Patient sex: F
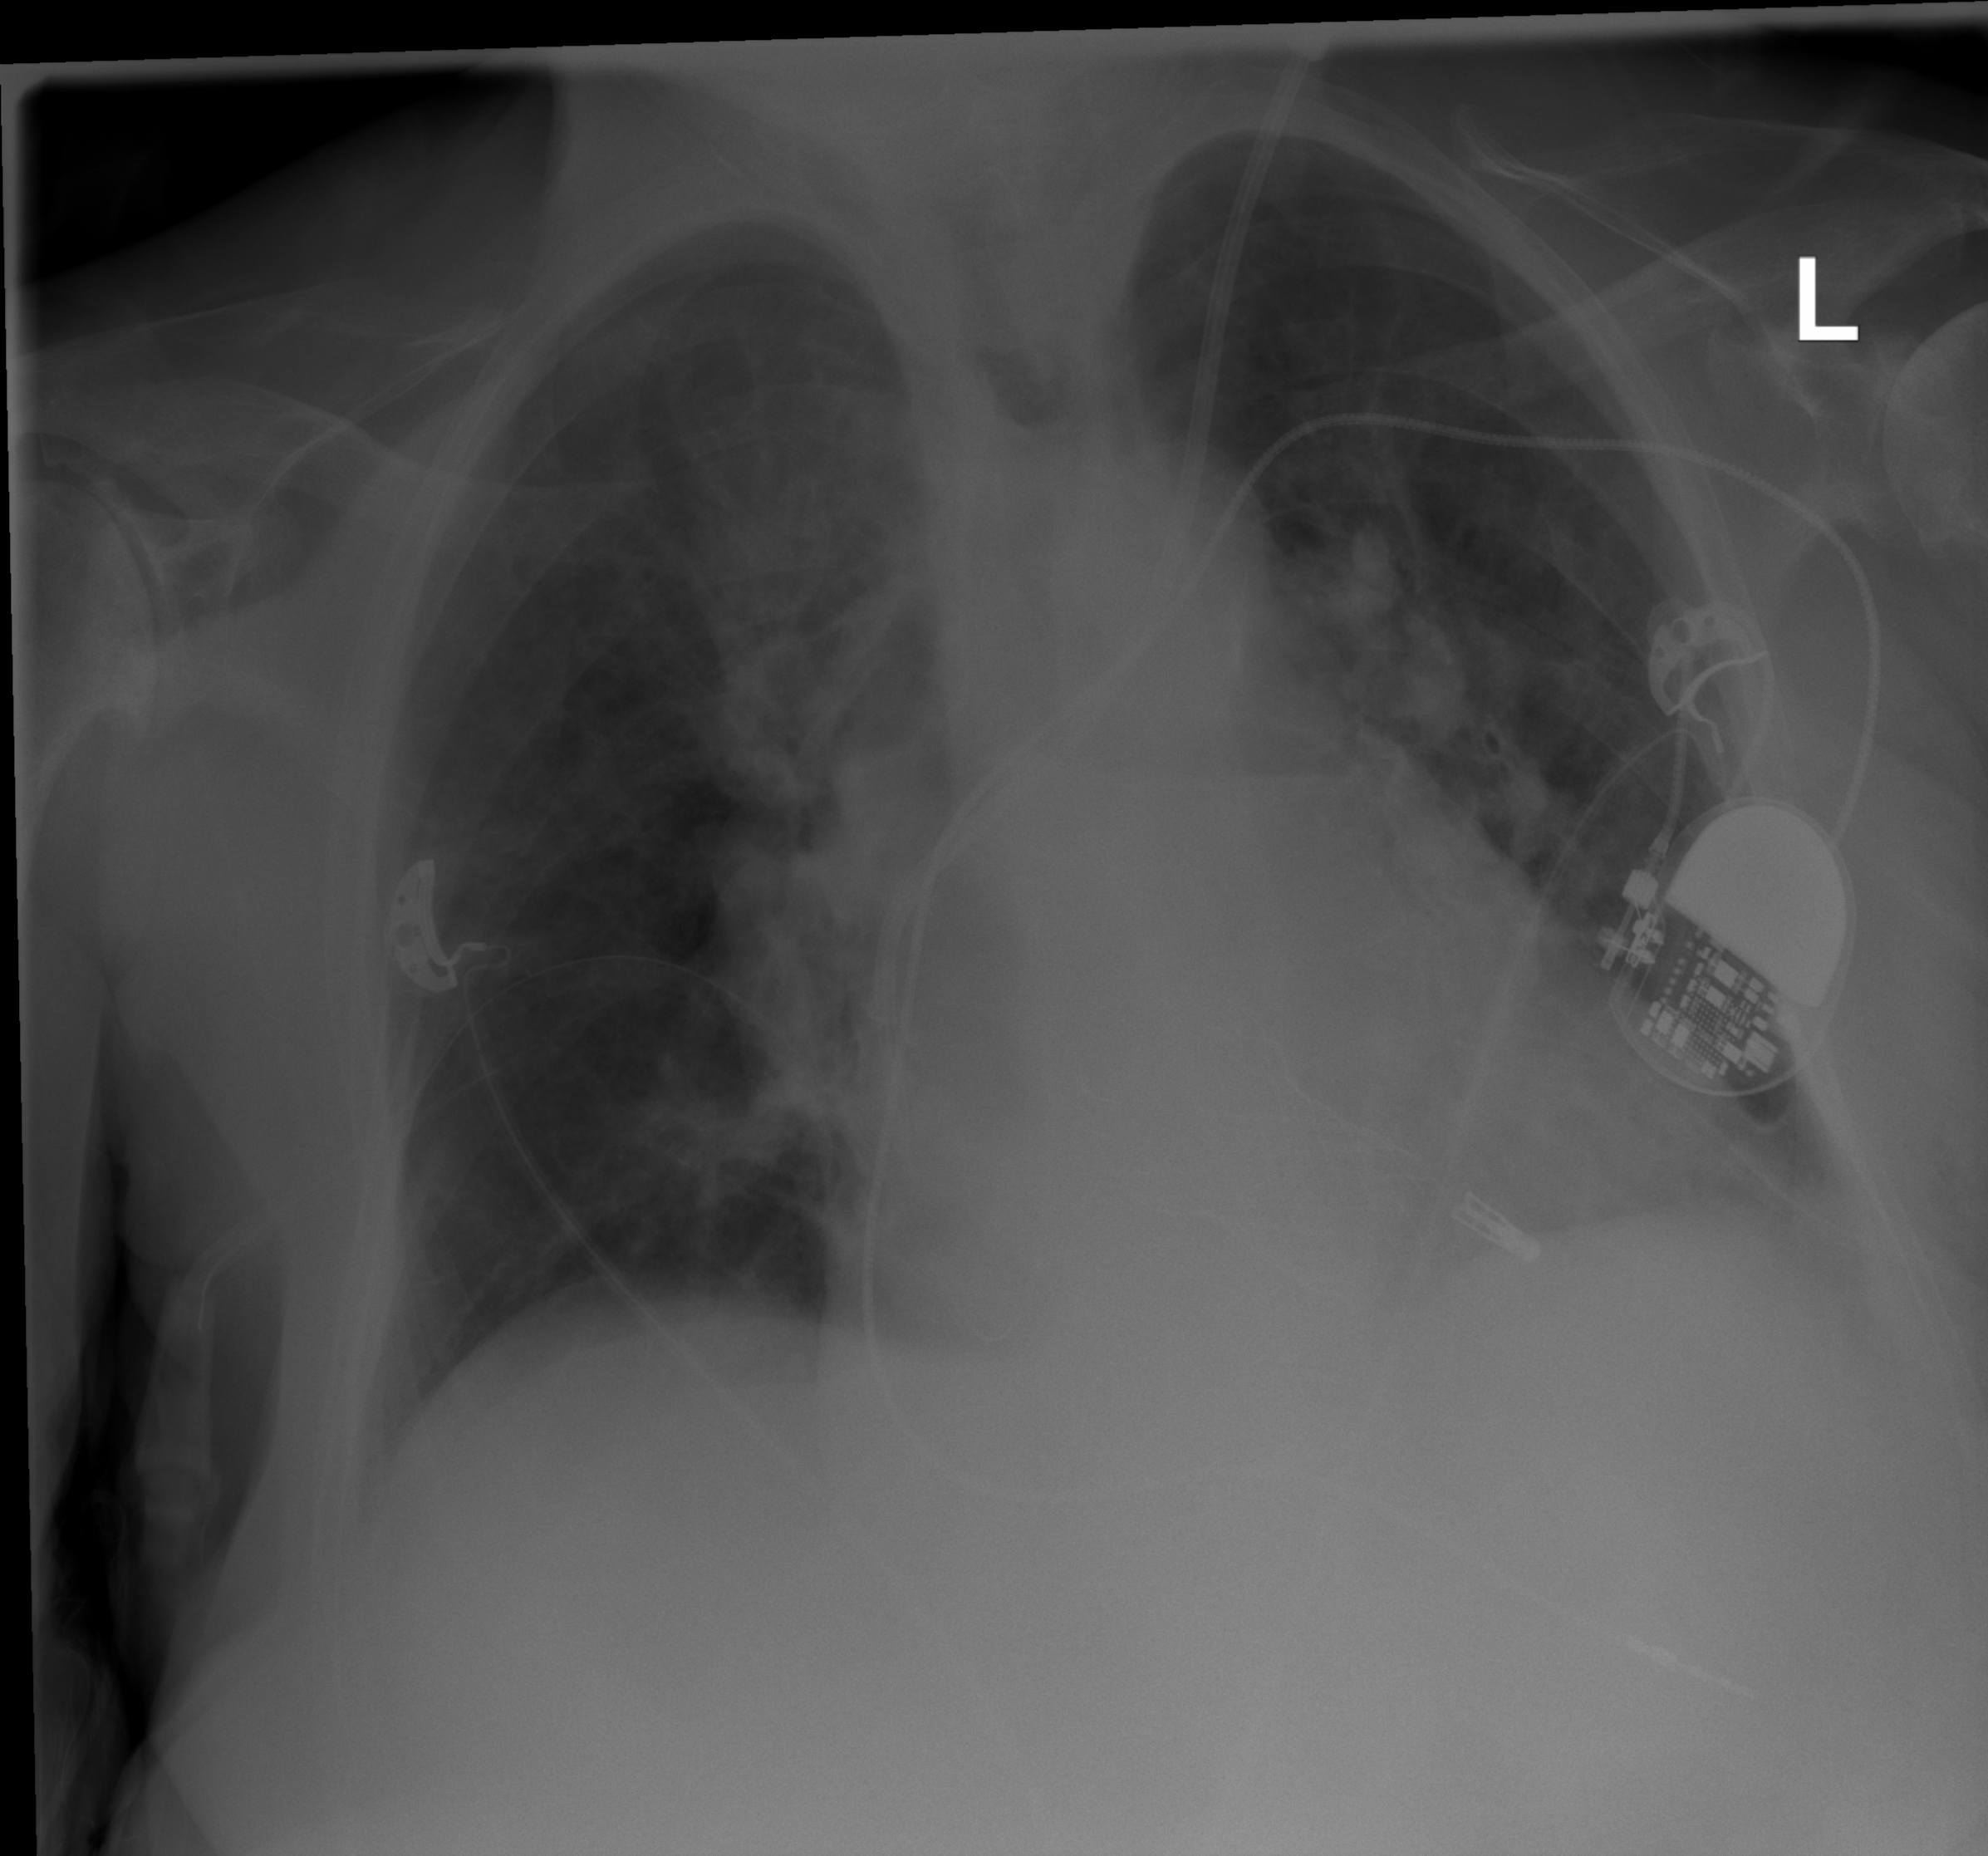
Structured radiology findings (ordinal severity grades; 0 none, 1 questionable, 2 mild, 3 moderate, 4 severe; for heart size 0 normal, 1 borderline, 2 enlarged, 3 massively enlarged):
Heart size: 2
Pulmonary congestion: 0
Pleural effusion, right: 1
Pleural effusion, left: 2
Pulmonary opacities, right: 2
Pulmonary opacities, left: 2
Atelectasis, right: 2
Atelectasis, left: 2